Field crop: tomato
Growth stage: 1
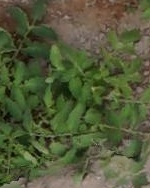
Species: tomato